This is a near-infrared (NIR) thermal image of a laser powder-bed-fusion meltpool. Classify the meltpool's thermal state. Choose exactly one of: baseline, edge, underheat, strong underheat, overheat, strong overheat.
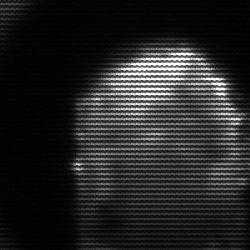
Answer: baseline